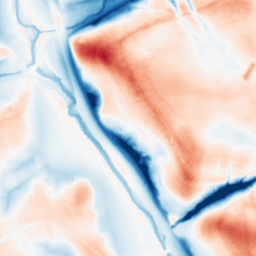
Category: multiscale
Decomposition family: dog_multiscale
Decomposition parameters: sigma_ratio: 2
n_scales: 5
base_sigma: 0.5
Upsampling method: bicubic
Upsampling parameters: scale: 2
Upsampling scale: 2